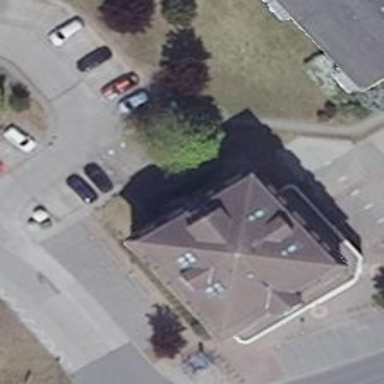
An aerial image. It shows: Commercial building with mansard roof.